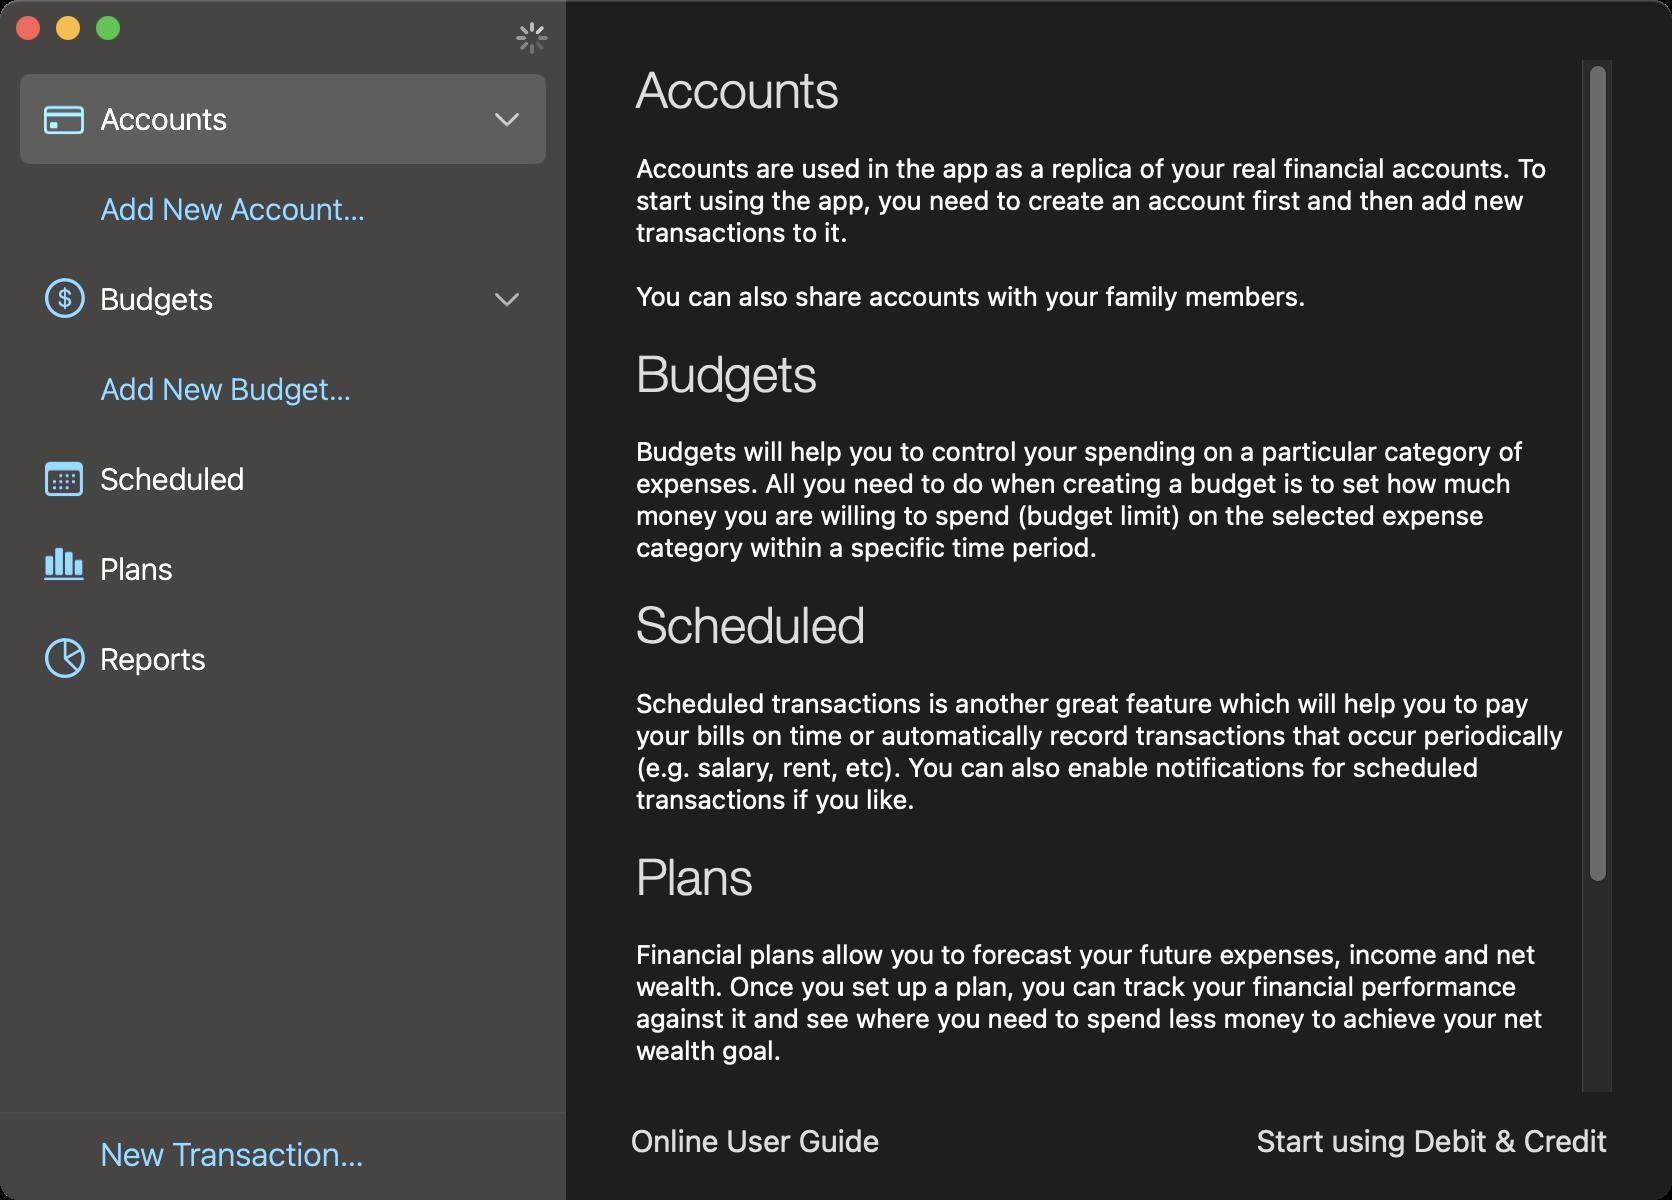
Accessibility tree:
{"name": "", "role": "AXWindow", "description": null, "role_description": "standard window", "value": null, "position": "446.00;187.00", "size": "836;600", "children": [{"name": null, "role": "AXSplitGroup", "description": null, "role_description": "split group", "value": null, "position": "0.00;0.00", "size": "836;600", "children": [{"name": null, "role": "AXScrollArea", "description": null, "role_description": "scroll area", "value": null, "position": "0.00;37.00", "size": "283;518", "children": [{"name": null, "role": "AXOutline", "description": "Accounts", "role_description": "outline", "value": null, "position": "0.00;37.00", "size": "283;518", "children": [{"name": null, "role": "AXRow", "description": null, "role_description": "outline row", "value": null, "position": "0.00;37.00", "size": "283;45", "children": [{"name": null, "role": "AXCell", "description": null, "role_description": "cell", "value": null, "position": "10.00;37.00", "size": "263;45", "children": [{"name": null, "role": "AXStaticText", "description": null, "role_description": "text", "value": "Accounts", "position": "48.00;50.00", "size": "180;19", "children": []}, {"name": "", "role": "AXButton", "description": "Collapse", "role_description": "button", "value": null, "position": "236.00;49.00", "size": "35;21", "children": []}]}]}, {"name": null, "role": "AXRow", "description": null, "role_description": "outline row", "value": null, "position": "0.00;82.00", "size": "283;45", "children": [{"name": null, "role": "AXCell", "description": null, "role_description": "cell", "value": null, "position": "10.00;82.00", "size": "263;45", "children": [{"name": null, "role": "AXStaticText", "description": null, "role_description": "text", "value": "Add New Account…", "position": "48.00;95.00", "size": "217;19", "children": []}]}]}, {"name": null, "role": "AXRow", "description": null, "role_description": "outline row", "value": null, "position": "0.00;127.00", "size": "283;45", "children": [{"name": null, "role": "AXCell", "description": "Budgets", "role_description": "cell", "value": null, "position": "10.00;127.00", "size": "263;45", "children": [{"name": null, "role": "AXStaticText", "description": null, "role_description": "text", "value": "Budgets", "position": "48.00;140.00", "size": "61;19", "children": []}, {"name": "", "role": "AXButton", "description": "Collapse", "role_description": "button", "value": null, "position": "236.00;139.00", "size": "35;21", "children": []}]}]}, {"name": null, "role": "AXRow", "description": null, "role_description": "outline row", "value": null, "position": "0.00;172.00", "size": "283;45", "children": [{"name": null, "role": "AXCell", "description": null, "role_description": "cell", "value": null, "position": "10.00;172.00", "size": "263;45", "children": [{"name": null, "role": "AXStaticText", "description": null, "role_description": "text", "value": "Add New Budget…", "position": "48.00;185.00", "size": "217;19", "children": []}]}]}, {"name": null, "role": "AXRow", "description": null, "role_description": "outline row", "value": null, "position": "0.00;217.00", "size": "283;45", "children": [{"name": null, "role": "AXCell", "description": "Scheduled", "role_description": "cell", "value": null, "position": "10.00;217.00", "size": "263;45", "children": [{"name": null, "role": "AXStaticText", "description": null, "role_description": "text", "value": "Scheduled", "position": "48.00;230.00", "size": "76;19", "children": []}]}]}, {"name": null, "role": "AXRow", "description": null, "role_description": "outline row", "value": null, "position": "0.00;262.00", "size": "283;45", "children": [{"name": null, "role": "AXCell", "description": null, "role_description": "cell", "value": null, "position": "10.00;262.00", "size": "263;45", "children": [{"name": null, "role": "AXStaticText", "description": null, "role_description": "text", "value": "Plans", "position": "48.00;275.00", "size": "40;19", "children": []}]}]}, {"name": null, "role": "AXRow", "description": null, "role_description": "outline row", "value": null, "position": "0.00;307.00", "size": "283;45", "children": [{"name": null, "role": "AXCell", "description": null, "role_description": "cell", "value": null, "position": "10.00;307.00", "size": "263;45", "children": [{"name": null, "role": "AXStaticText", "description": null, "role_description": "text", "value": "Reports", "position": "48.00;320.00", "size": "57;19", "children": []}]}]}, {"name": null, "role": "AXColumn", "description": null, "role_description": "column", "value": null, "position": "10.00;37.00", "size": "263;518", "children": []}]}]}, {"name": "New_Transaction…", "role": "AXButton", "description": null, "role_description": "button", "value": null, "position": "50.00;567.00", "size": "218;21", "children": []}, {"name": null, "role": "AXGroup", "description": null, "role_description": "group", "value": null, "position": "0.00;556.00", "size": "283;1", "children": []}, {"name": null, "role": "AXBusyIndicator", "description": null, "role_description": "busy indicator", "value": true, "position": "258.00;11.00", "size": "16;16", "children": []}, {"name": null, "role": "AXSplitter", "description": null, "role_description": "splitter", "value": 283.0, "position": "283.00;28.00", "size": "1;572", "children": []}]}, {"name": null, "role": "AXScrollArea", "description": null, "role_description": "scroll area", "value": null, "position": "313.00;30.00", "size": "493;516", "children": [{"name": null, "role": "AXTextArea", "description": null, "role_description": "text entry area", "value": "Accounts\n\nAccounts are used in the app as a replica of your real financial accounts. To start using the app, you need to create an account first and then add new transactions to it.\n\nYou can also share accounts with your family members.\n\nBudgets\n\nBudgets will help you to control your spending on a particular category of expenses. All you need to do when creating a budget is to set how much money you are willing to spend (budget limit) on the selected expense category within a specific time period.\n\nScheduled\n\nScheduled transactions is another great feature which will help you to pay your bills on time or automatically record transactions that occur periodically (e.g. salary, rent, etc). You can also enable notifications for scheduled transactions if you like.\n\nPlans\n\nFinancial plans allow you to forecast your future expenses, income and net wealth. Once you set up a plan, you can track your financial performance against it and see where you need to spend less money to achieve your net wealth goal.\n\nReports\n\nReports is the heart of the app. They will help you to better understand where and how you spend your money. They will show you how your net wealth is changing over time too.\n\n", "position": "313.00;30.00", "size": "478;645", "children": []}, {"name": null, "role": "AXScrollBar", "description": null, "role_description": "scroll bar", "value": 0.0, "position": "791.00;30.00", "size": "15;516", "children": [{"name": null, "role": "AXValueIndicator", "description": null, "role_description": "value indicator", "value": 0.0, "position": "791.00;32.00", "size": "15;410", "children": []}, {"name": null, "role": "AXButton", "description": null, "role_description": "increment arrow button", "value": null, "position": "791.00;30.00", "size": "0;0", "children": []}, {"name": null, "role": "AXButton", "description": null, "role_description": "decrement arrow button", "value": null, "position": "791.00;30.00", "size": "0;0", "children": []}, {"name": null, "role": "AXButton", "description": null, "role_description": "increment page button", "value": null, "position": "791.00;442.00", "size": "15;104", "children": []}, {"name": null, "role": "AXButton", "description": null, "role_description": "decrement page button", "value": null, "position": "791.00;30.00", "size": "15;2", "children": []}]}]}, {"name": "Start_using_Debit_&_Credit", "role": "AXButton", "description": null, "role_description": "button", "value": null, "position": "626.00;561.00", "size": "180;19", "children": []}, {"name": "Online_User_Guide", "role": "AXButton", "description": null, "role_description": "button", "value": null, "position": "313.00;561.00", "size": "129;19", "children": []}, {"name": null, "role": "AXStaticText", "description": null, "role_description": "text", "value": "Please consider reading our brief tutorial if you are using the app for the first time.", "position": "200.50;357.00", "size": "435;32", "children": []}, {"name": null, "role": "AXStaticText", "description": null, "role_description": "text", "value": "Welcome to Debit & Credit.", "position": "155.50;309.00", "size": "525;40", "children": []}, {"name": "Start_using_Debit_&_Credit", "role": "AXButton", "description": null, "role_description": "button", "value": null, "position": "463.50;447.00", "size": "180;32", "children": []}, {"name": null, "role": "AXImage", "description": "WelcomeIcon", "role_description": "image", "value": null, "position": "303.00;135.00", "size": "230;124", "children": []}, {"name": "Tutorial", "role": "AXButton", "description": null, "role_description": "button", "value": null, "position": "192.50;447.00", "size": "55;32", "children": []}, {"name": null, "role": "AXButton", "description": null, "role_description": "close button", "value": null, "position": "7.00;6.00", "size": "14;16", "children": []}, {"name": null, "role": "AXButton", "description": null, "role_description": "full screen button", "value": null, "position": "47.00;6.00", "size": "14;16", "children": [{"name": null, "role": "AXGroup", "description": null, "role_description": "group", "value": null, "position": "47.00;6.00", "size": "14;16", "children": [{"name": null, "role": "AXGroup", "description": null, "role_description": "group", "value": null, "position": "47.00;6.00", "size": "14;16", "children": []}]}]}, {"name": null, "role": "AXButton", "description": null, "role_description": "minimize button", "value": null, "position": "27.00;6.00", "size": "14;16", "children": []}]}